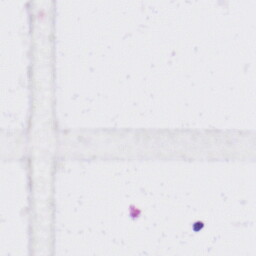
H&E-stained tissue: Liver